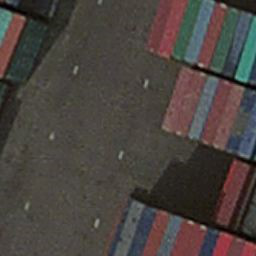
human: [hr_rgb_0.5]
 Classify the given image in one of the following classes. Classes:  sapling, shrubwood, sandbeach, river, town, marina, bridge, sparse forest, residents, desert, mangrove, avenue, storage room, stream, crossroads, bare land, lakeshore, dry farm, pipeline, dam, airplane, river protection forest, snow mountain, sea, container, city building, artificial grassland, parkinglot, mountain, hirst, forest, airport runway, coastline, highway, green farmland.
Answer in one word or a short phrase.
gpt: container